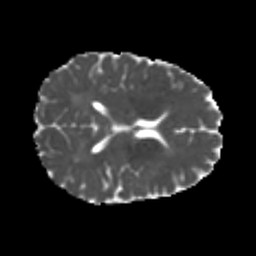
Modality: MD
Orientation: axial
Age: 20
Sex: female
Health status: healthy
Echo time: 0.074 s